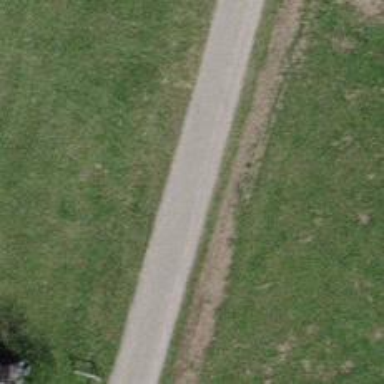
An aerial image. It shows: Unclassified road with asphalt surface.